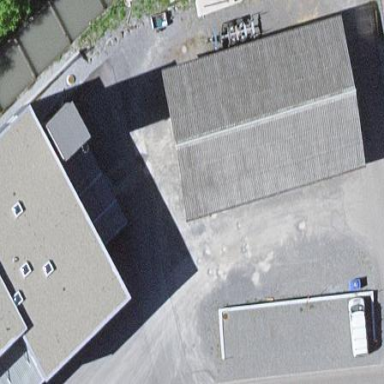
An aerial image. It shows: View of roof of building.